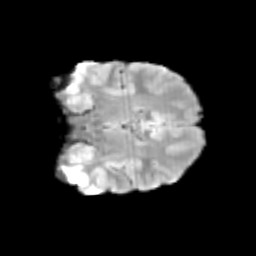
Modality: T2w
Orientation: coronal
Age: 10
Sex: male
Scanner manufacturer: siemens
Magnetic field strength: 3 T
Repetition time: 3.8 s
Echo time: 0.07 s